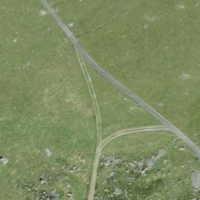
EUNIS habitat code: 26
Species observed at this site:
Marmota marmota
Euphorbia cyparissias